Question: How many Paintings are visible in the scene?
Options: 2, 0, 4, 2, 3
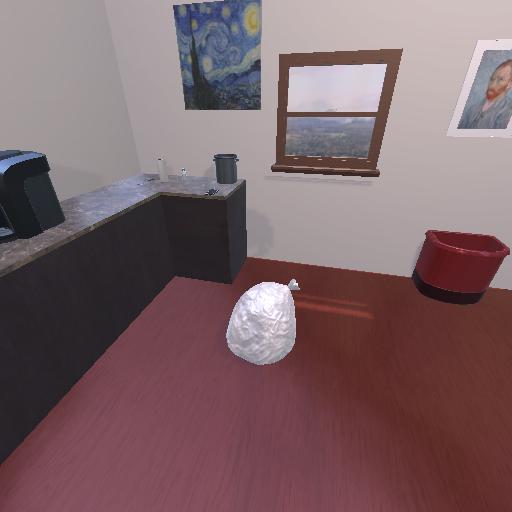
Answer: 2